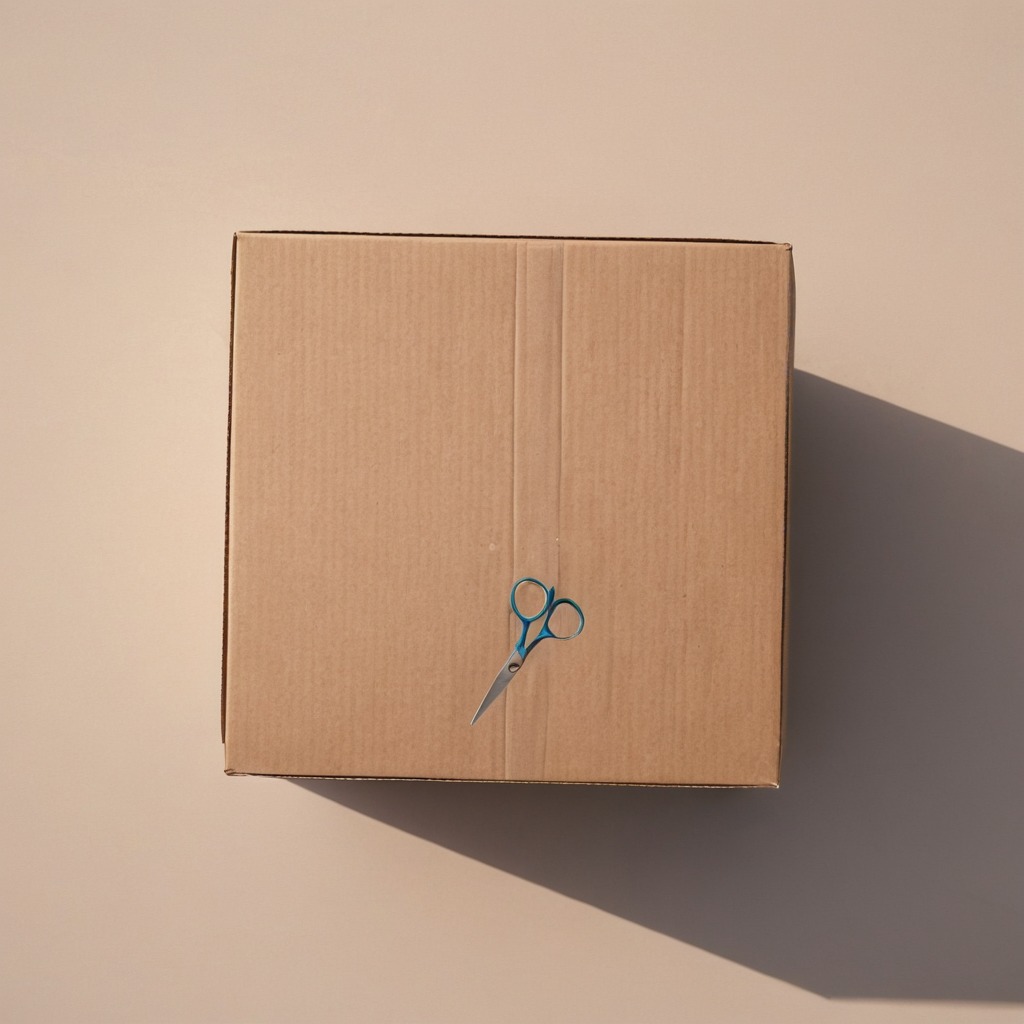
A scissor is lying on the cardboard box surface in an outdoor workshop during daytime bright natural light soft shadows slightly creased but